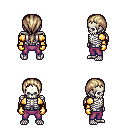
a pixel art fantasy rpg character, male body template, skeleton, gold arm armor, magenta pants, white blonde ponytail hairstyle, gold gloves, four views (front, back, left, right), 2x2 character sprite sheet, small pixel art, hard edges, no anti-aliasing